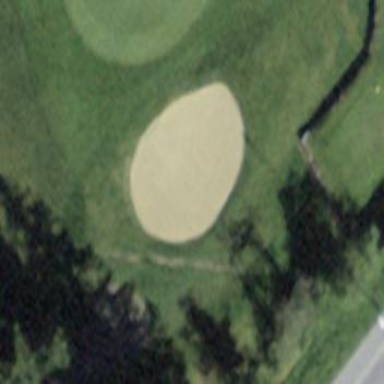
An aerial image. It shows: Golf bunker filled with natural sand.